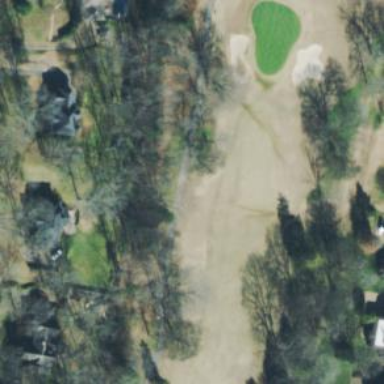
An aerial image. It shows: Grassy area designated as golf fairway.